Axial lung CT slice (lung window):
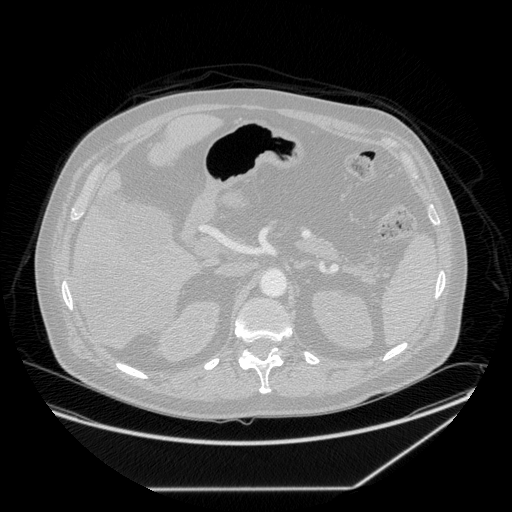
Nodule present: no